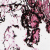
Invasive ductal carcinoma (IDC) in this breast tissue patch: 0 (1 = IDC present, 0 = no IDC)